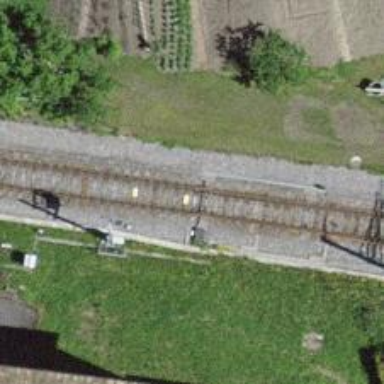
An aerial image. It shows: Railway switch.